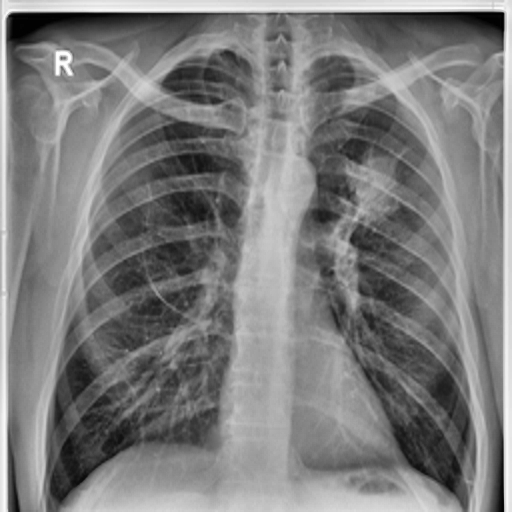
Finding: TUBERCULOSIS